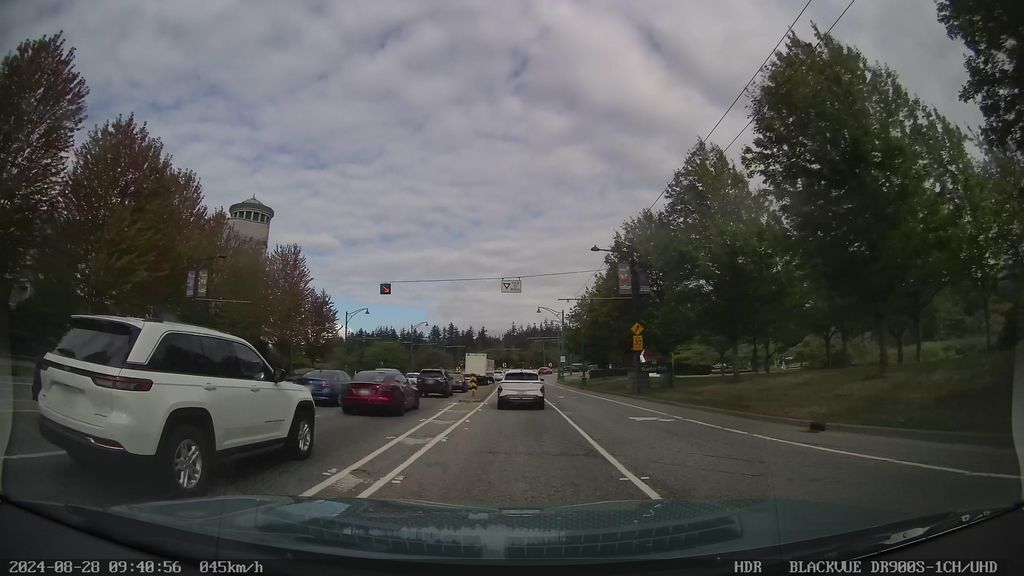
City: vancouver